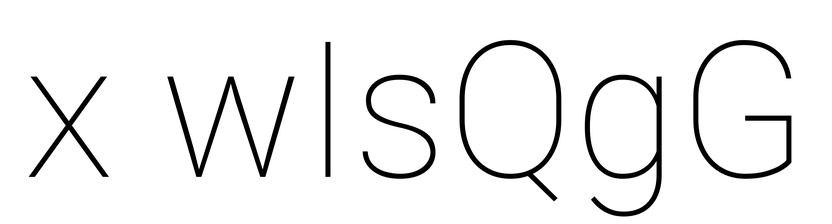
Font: Roboto_Thin